Question: I have a ggplot where I have used 'expression(phantom(x) >=80)' in the label text to get a proper greater-than-or-equal symbol.
However I also need to have (N=...) immediately underneath:
'''
require(ggplot2)
.d <- data.frame(a = letters[1:6], y = 1:6)
labs <- c("0-9
(N=10)","10-29
(N=10)","30-49
(N=10)", +
"50-64
(N=10)","65-79
(N=10)", expression(phantom(x) >=80))
ggplot(.d, aes(x=a,y=y)) + geom_point() +
scale_x_discrete(labels = labs)
'''

How can I combine the 'expression()' with the escape '
' ?
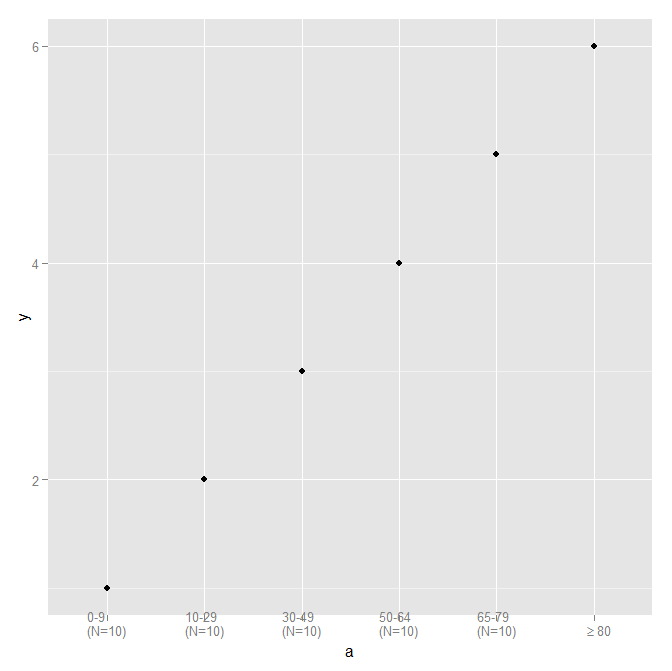
Answer: As @otsaw said in his <URL> doesn't allow linebreaks.
However, as a hack, you can use 'atop' to let '>=80' appears on top of '(N=10)'. But as you will soon see it doesn't match with the other labels:
'''
labs <- c("0-9
(N=10)","10-29
(N=10)","30-49
(N=10)",
"50-64
(N=10)","65-79
(N=10)",
expression(atop(phantom(x) >=80, (N==10))))
'''

So, as a further hack, you can pass the other labels as expressions:
'''
labs <- c(expression(atop(0-9,(N==10))),expression(atop(10-29,(N==10))),
expression(atop(30-49,(N==10))), expression(atop(50-64,(N==10))),
expression(atop(65-79,(N==10))), expression(atop(phantom(x) >=80, (N==10))))
'''

But of course you have @otsaw solution (using Unicode) that is considerably less wordy:
'''
labs <- c("0-9
(N=10)","10-29
(N=10)","30-49
(N=10)",
"50-64
(N=10)","65-79
(N=10)",
">= 80
(N=10)")
'''